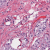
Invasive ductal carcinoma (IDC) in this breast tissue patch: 1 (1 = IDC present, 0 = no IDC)